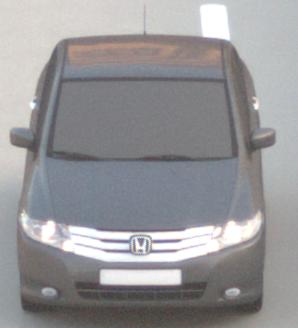
Make: Honda
Model: City
Detailed model: Gen. 6
Model produced from: 2008
Model produced until: 2013
Doors: 4
Color: gray
Road condition: dry road
Daytime: sunrise or sunset
Contrast: low contrast